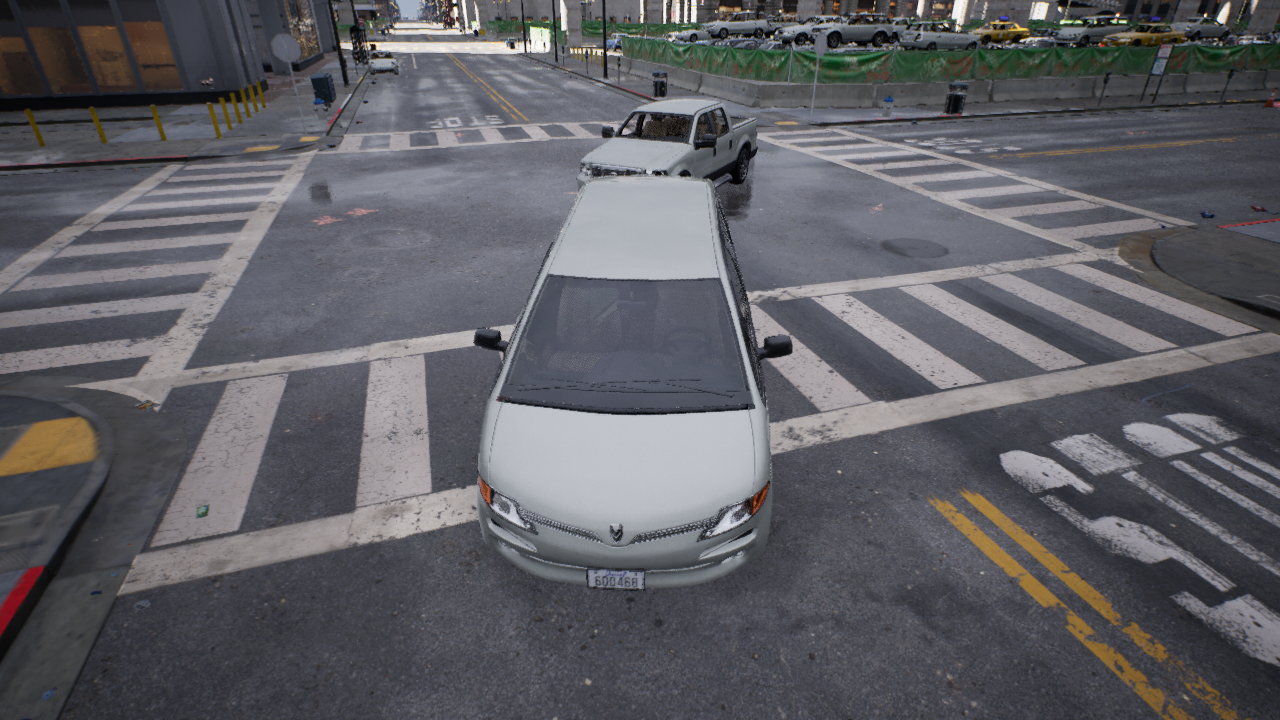
Venue: intersection
Lighting: clear day
Vehicle rig: minivan